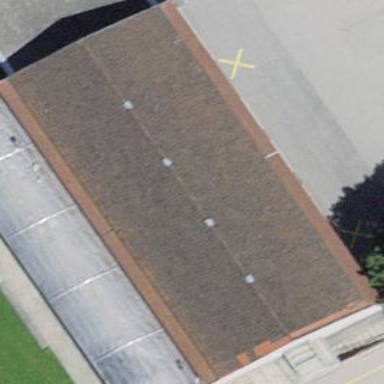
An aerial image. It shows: Sports hall building.